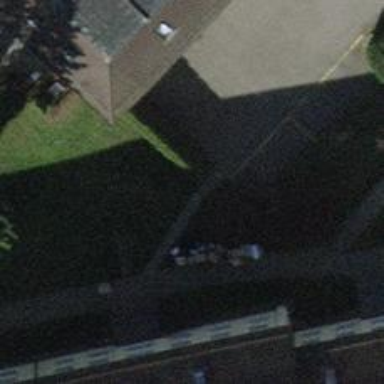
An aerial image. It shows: Parking aisle made of settled surface next to steps.